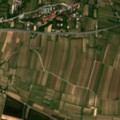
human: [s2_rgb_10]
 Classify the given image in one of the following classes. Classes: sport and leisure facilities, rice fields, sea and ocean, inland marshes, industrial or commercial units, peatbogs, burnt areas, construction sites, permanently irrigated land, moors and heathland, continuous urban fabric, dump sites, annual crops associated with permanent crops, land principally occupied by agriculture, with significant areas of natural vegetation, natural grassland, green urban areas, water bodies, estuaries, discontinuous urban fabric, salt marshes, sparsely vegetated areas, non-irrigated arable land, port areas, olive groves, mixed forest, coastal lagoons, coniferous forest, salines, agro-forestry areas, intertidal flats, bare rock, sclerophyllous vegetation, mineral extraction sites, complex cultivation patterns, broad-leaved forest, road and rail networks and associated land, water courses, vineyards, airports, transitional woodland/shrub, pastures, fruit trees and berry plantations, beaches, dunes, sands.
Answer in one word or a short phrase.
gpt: discontinuous urban fabric, non-irrigated arable land, vineyards